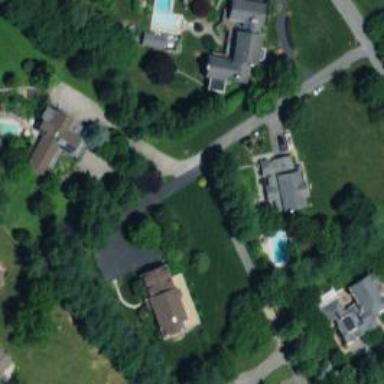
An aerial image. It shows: Shared driveway designated as service road.